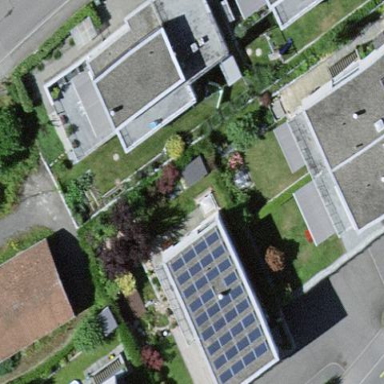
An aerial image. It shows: Detached building.